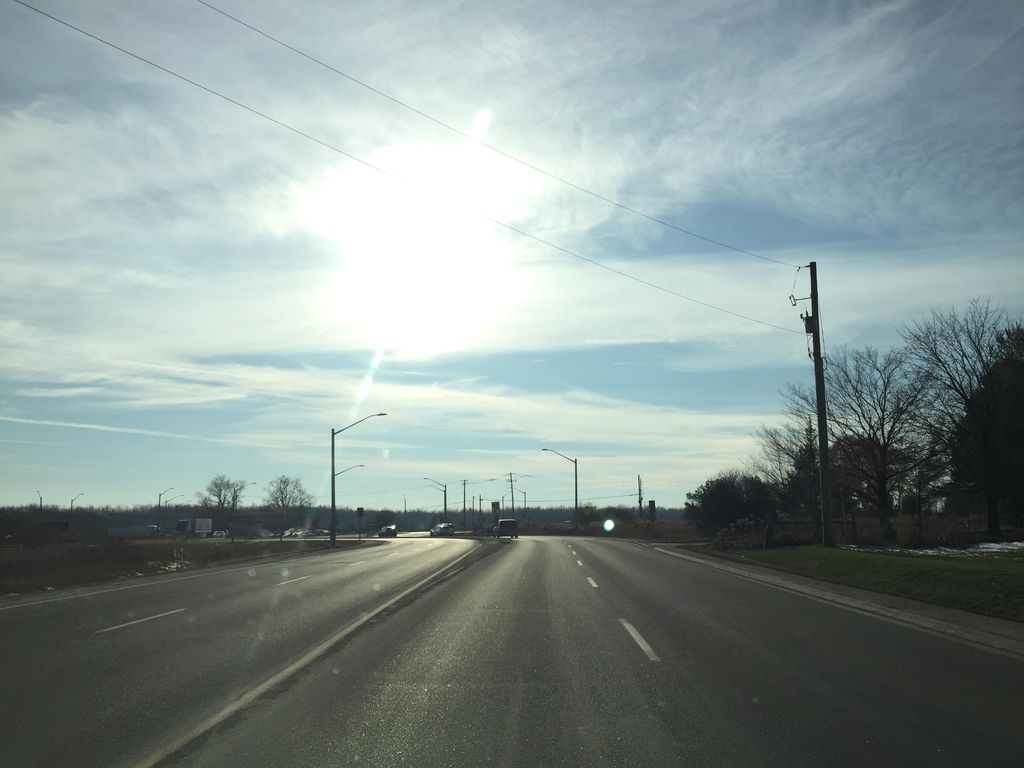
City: kitchener-waterloo